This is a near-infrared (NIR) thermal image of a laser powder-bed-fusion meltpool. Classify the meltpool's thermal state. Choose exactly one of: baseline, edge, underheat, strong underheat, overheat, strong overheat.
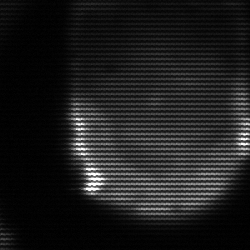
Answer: edge